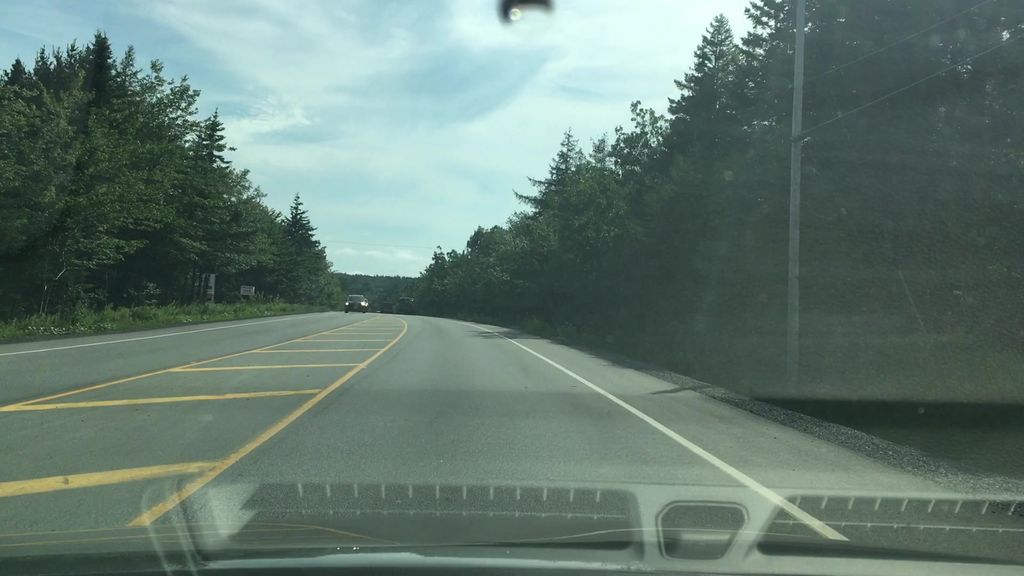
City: halifax